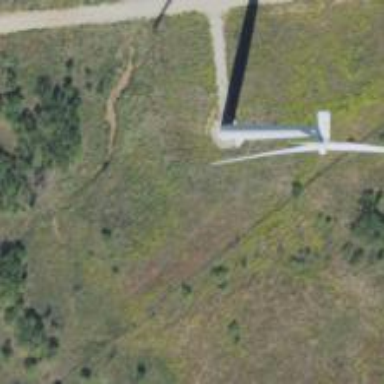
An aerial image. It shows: Wind generator in the form of horizontal axis wind turbine.